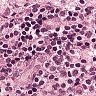
Metastatic tissue present: no